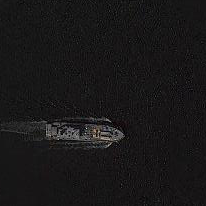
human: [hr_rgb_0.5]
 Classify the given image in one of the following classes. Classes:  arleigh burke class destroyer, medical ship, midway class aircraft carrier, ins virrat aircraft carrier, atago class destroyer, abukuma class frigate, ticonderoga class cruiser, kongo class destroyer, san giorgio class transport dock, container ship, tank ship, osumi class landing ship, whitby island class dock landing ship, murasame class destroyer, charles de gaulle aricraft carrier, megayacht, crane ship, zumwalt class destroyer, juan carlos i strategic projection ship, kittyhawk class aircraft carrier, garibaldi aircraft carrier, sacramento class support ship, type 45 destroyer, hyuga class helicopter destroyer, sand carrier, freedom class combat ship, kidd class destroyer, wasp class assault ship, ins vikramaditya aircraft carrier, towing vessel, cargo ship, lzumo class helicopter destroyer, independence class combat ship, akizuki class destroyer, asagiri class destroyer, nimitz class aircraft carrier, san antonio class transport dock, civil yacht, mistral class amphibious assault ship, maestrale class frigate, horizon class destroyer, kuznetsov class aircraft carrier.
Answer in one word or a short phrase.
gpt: Towing vessel